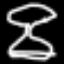
Label: hourglass